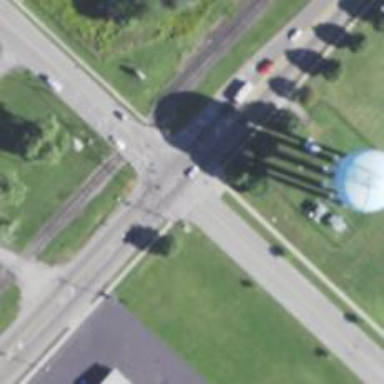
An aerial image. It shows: Crossing with marked lines on the road.